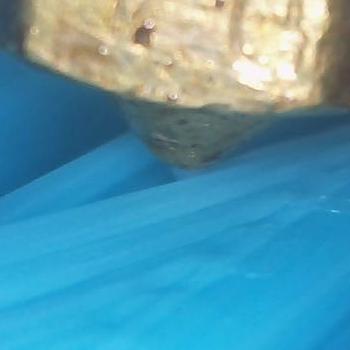
Flow rate: 149%